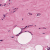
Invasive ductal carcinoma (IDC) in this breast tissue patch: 0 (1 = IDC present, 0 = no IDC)